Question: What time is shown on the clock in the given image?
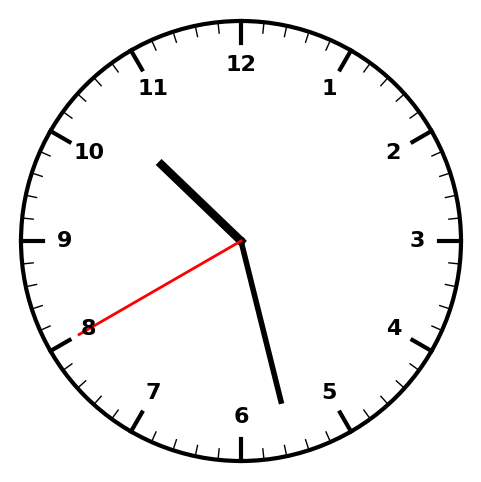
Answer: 10:27:40